Question: Is 'PreferenceScreen' still available on Android Studio? I've tried creating an xml folder until res folder and create preference.xml file but it gives me the following error: <URL> URI is not registered.
Where should I place this file under?
'''
<?xml version="1.0" encoding="utf-8"?>
<PreferenceScreen xmlns:android="http://schemas.android.com/apk/res/android" >
<EditTextPreference
android:key="pref_key_username"
android:summary="@string/pref_summary_username"
android:title="@string/pref_title_username"
android:defaultValue="@string/default_user" />
<EditTextPreference
android:key="pref_key_dbname"
android:summary="@string/pref_summary_dbname"
android:title="@string/pref_title_dbname"
android:defaultValue="@string/default_dbname" />
<EditTextPreference
android:key="pref_key_api_key"
android:summary="@string/pref_summary_api_key"
android:title="@string/pref_title_api_key"
android:defaultValue="@string/default_api_key" />
<EditTextPreference
android:key="pref_key_api_password"
android:summary="@string/pref_summary_api_password"
android:title="@string/pref_title_api_password"
android:defaultValue="@string/default_api_password" />
</PreferenceScreen>
'''

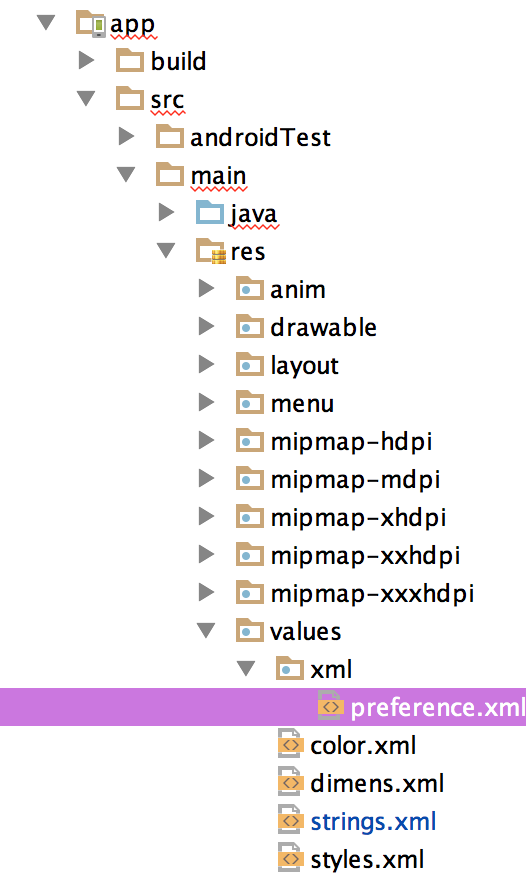
Answer: It should not be in values folder. It should be in
'''
res\xml\preference.xml
'''
Better you should use "Add Android XML" file option in Studio inteaad of manually creating folders and files.